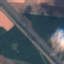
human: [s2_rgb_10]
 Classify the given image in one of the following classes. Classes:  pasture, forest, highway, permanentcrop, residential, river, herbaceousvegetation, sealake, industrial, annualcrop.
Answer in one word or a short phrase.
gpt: Highway